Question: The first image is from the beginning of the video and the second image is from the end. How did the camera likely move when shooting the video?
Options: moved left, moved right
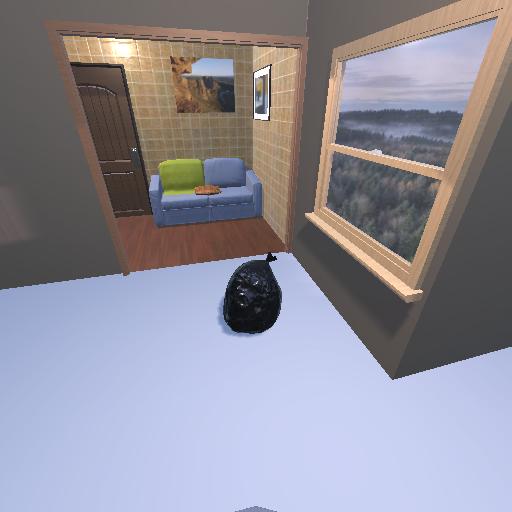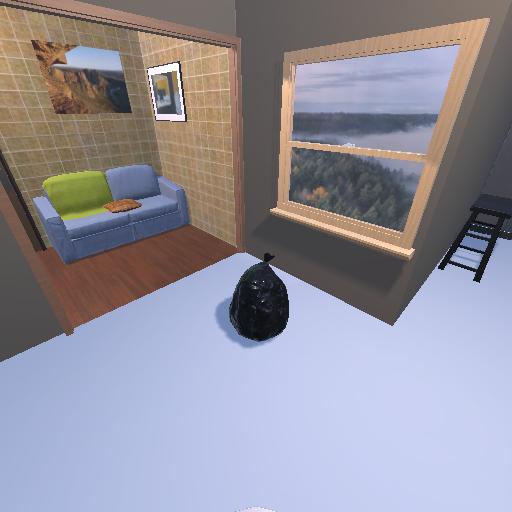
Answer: moved left